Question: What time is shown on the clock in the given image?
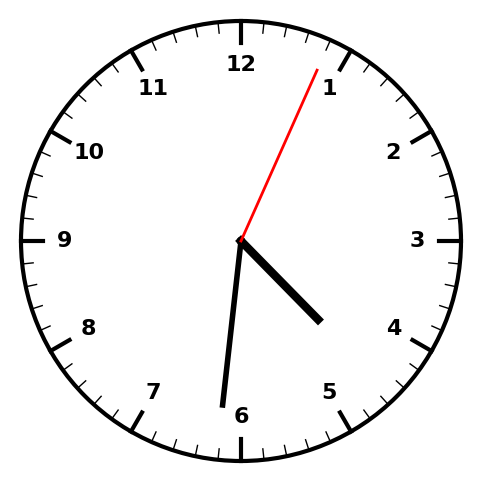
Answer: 04:31:04